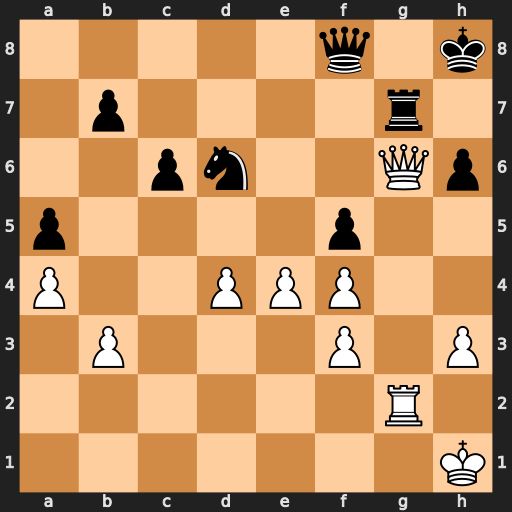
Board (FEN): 5q1k/1p4r1/2pn2Qp/p4p2/P2PPP2/1P3P1P/6R1/7K
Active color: w
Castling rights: -
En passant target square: -
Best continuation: Qxh6+ Kg8 Rxg7+ Qxg7 Qxd6